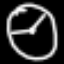
Label: clock